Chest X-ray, PA view. Patient: 38 years old, sex F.
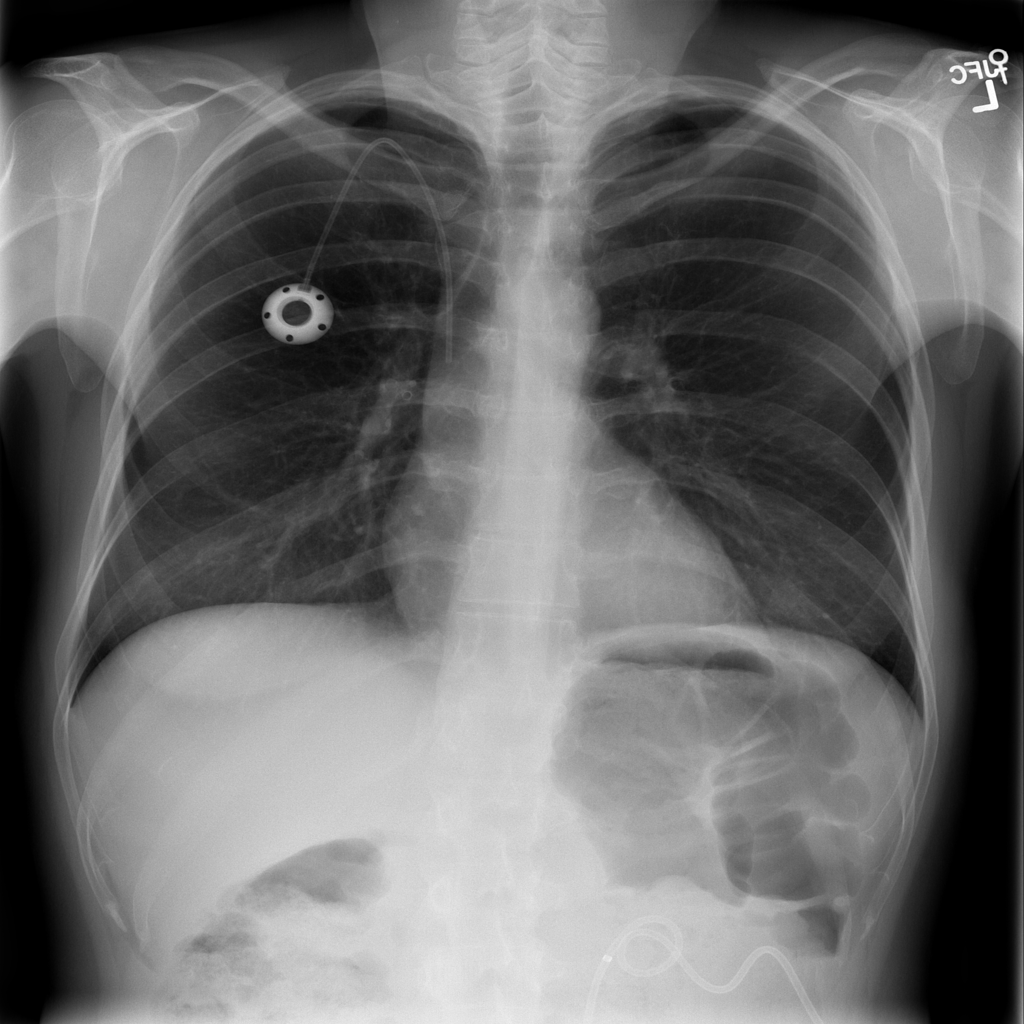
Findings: No Finding